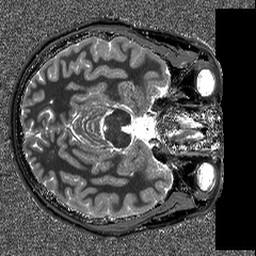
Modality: T1map
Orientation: axial
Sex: male